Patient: sex M, age 57
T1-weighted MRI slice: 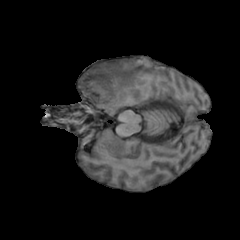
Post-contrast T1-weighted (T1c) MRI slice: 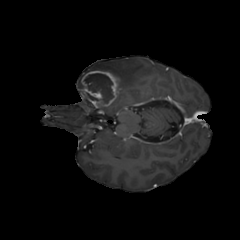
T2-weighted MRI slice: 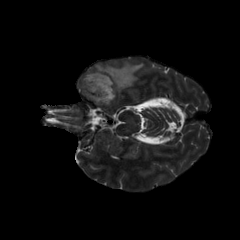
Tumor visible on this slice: yes
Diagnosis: Glioblastoma, IDH-wildtype
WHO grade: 4